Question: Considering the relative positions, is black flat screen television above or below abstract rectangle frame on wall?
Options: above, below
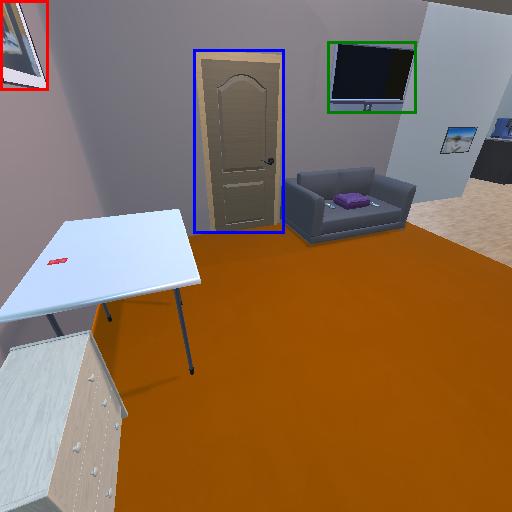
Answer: above